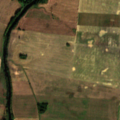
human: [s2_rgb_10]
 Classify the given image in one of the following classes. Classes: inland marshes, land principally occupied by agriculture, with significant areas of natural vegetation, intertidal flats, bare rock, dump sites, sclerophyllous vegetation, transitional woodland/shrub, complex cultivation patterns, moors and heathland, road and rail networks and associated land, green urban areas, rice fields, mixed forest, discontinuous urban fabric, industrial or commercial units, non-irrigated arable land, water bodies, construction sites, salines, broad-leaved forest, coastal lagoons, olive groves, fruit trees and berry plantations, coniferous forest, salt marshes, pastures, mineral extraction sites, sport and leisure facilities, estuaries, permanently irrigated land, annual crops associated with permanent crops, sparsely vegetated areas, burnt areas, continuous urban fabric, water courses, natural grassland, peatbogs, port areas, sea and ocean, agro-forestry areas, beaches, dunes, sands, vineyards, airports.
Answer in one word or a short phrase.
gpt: non-irrigated arable land, land principally occupied by agriculture, with significant areas of natural vegetation